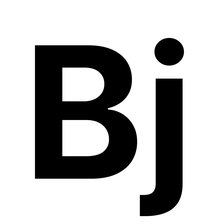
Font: Inter_Bold